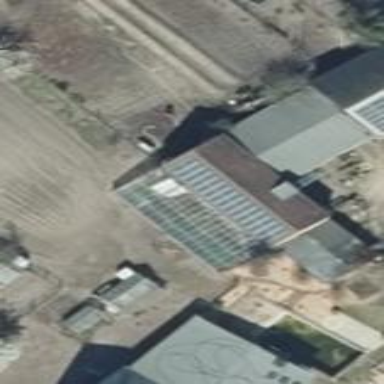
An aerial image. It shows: Flat roof building with grey roof.